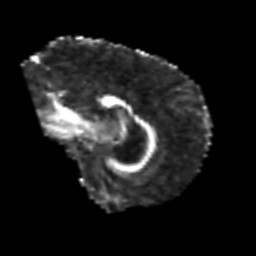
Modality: FA
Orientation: sagittal
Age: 54
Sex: male
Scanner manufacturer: siemens
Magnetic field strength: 3 T
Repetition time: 6.1 s
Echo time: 0.101 s